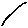
Label: line